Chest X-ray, PA view. Patient: 58 years old, sex M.
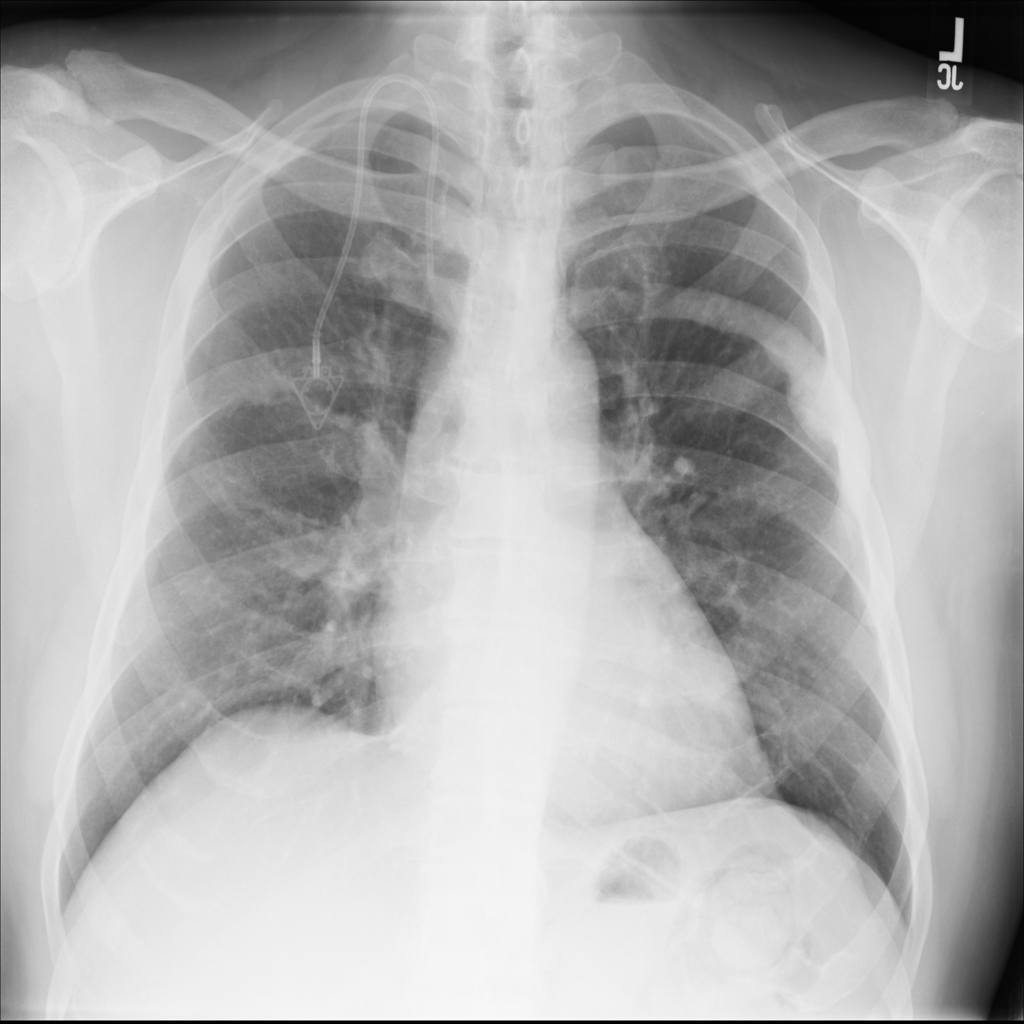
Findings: No Finding